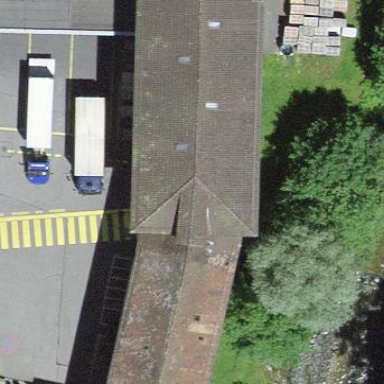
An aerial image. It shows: Manufacturing building.